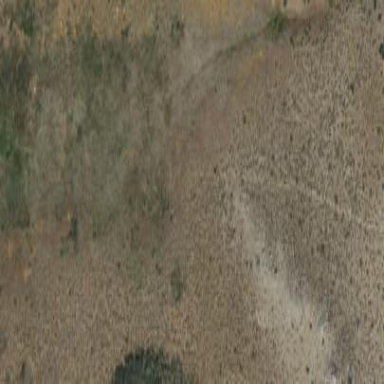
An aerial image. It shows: Beautiful meadow filled with lush grassland vegetation.